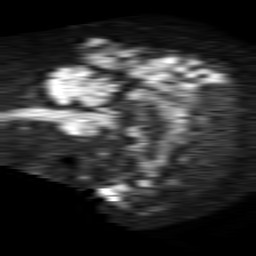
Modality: TRACE
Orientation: sagittal
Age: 64
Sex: male
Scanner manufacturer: philips
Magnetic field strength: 1.5 T
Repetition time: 4.6 s
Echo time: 0.08517 s